Field crop: tomato
Growth stage: 1
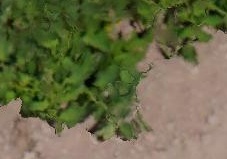
Species: tomato